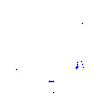
Particle: kaon